九年级 · 解析几何
明明同学喜欢课外时间做数学探究活动. 他使用内置传感器的“智能小球”进行掷小球活动, “智能小球”的运动轨迹可看作抛物线的一部分, 如图, 建立平面直角坐标系, “智能小球”从出手到着陆的过程中, 坚直高度 $y(\mathrm{~m})$ 与水平距离 $x(\mathrm{~m})$ 可以用二次函数 $y=-\frac{1}{2} x^{2}+b x$刻画，将“智能小球”从斜坡 $O$ 点处拋出，斜坡可以用一次函数 $y=-\frac{1}{2} x$ 刻画. 某次训练时， “智能小球”回传的水平距离 $x(\mathrm{~m})$ 与坚直高度 $y(\mathrm{~m})$ 的几组对应数据如下:

| 水平距离 $x(\mathrm{~m})$ | 0 | 1 | 2 | 3 | 4 | 5 | 6 |
| :--- | :--- | :--- | :--- | :--- | :--- | :--- | :--- |
| 坚直高度 <br> $y(\mathrm{~m})$ | 0 | 3.5 | 6 | 7.5 | $a$ | 7.5 | 6 |

(1)根据题意，填空: $a=$ $\qquad$ , $b=$ $\qquad$ ; “智能小球”达到的最高点的坐标为 $\qquad$ ;

(2)“智能小球”在斜坡上的落点是 $M$, 求点 $M$ 的坐标;

(3)若在自变量 $x$ 的值满足 $m-2 \leq x \leq m$ 的情况下，与其对应的函数值 $y$ 的最大值为 5 , 直接写出 $m$ 的值.
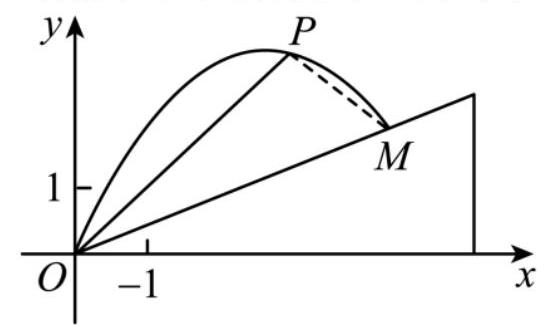
答案:  (1) $a=8, b=4,(4,8)$

(2) $(7,3.5)$

(3) $m=4-\sqrt{6}$ 或 $m=6+\sqrt{6}$

解析: (1) 将 $(2,6)$ 代入 $y=-\frac{1}{2} x^{2}+b x$ 求出 $b$, 再求出顶点坐标即可;

（2）解直线与抛物线解析式组成的方程组即可;

(3)根据函数的顶点以及函数性质分类讨论即可.
【详解】(1) 方法一: 将 $(2,6)$ 代入 $y=-\frac{1}{2} x^{2}+b x$ 中, 得: $6=-\frac{1}{2} \times 2^{2}+b \times 2$,

所以 $b=4$.

即二次函数关系式为 $y=-\frac{1}{2} x^{2}+4 x$.

将 $(4, a)$ 代入 $y=-\frac{1}{2} x^{2}+4 x$ 中, 得: $a=-\frac{1}{2} \times 4^{2}+4 \times 4=8$;

方法二: 因为二次函数 $y=-\frac{1}{2} x^{2}+b x$ 最高点的坐标为 $(4, a)$,

所以, $-\frac{b}{2 \times\left(-\frac{1}{2}\right)}=4$.

所以, $b=4$.

即二次函数关系式为 $y=-\frac{1}{2} x^{2}+4 x$.

当 $x=4$ 时, $a=-\frac{1}{2} \times 4^{2}+4 \times 4=8$,

所以, $b=4, a=8$; “智能小球”达到的最高点的坐标为 $(4,8)$,

故答案为 $a=8, b=4,(4,8)$;

（2）由题意得: $-\frac{1}{2} x^{2}+4 x=\frac{1}{2} x$,

解得: $x=7$ 或 $x=0$ (舍去),

即点 $M$ 的坐标为 $(7,3.5)$;

(3) $m=4-\sqrt{6}$ 或 $m=6+\sqrt{6}$.

由 $y=-\frac{1}{2} x^{2}+4 x=-\frac{1}{2}(x-4)^{2}+8$ 得，二次函数的对称轴为直线 $x=4$,

(1)当 $x=m-2>4$ 时, 即 $m>6$ 时, $y$ 随 $x$ 的增大而减小,

$\therefore$ 当 $x=m-2$ 时，函数值 $y$ 的最大值为 5 .

$\therefore-\frac{1}{2}(m-2)^{2}+4(m-2)=5$.

解得 $m=6+\sqrt{6}$ 或 $m=6-\sqrt{6}$ (不合题意 $m>6$, 舍去),

(2)当 $x=m<4$ 时， $y$ 随 $x$ 的增大而增大，

$\therefore$ 当 $x=m$ 时，函数值 $y$ 的最大值为 5 .

$\therefore-\frac{1}{2} m^{2}+4 m=5$.

解得: $m=4-\sqrt{6}$ 或 $m=4+\sqrt{6}$ (不合题意 $m<4$, 舍去);
所以, $m=4-\sqrt{6}$ 或 $m=6+\sqrt{6}$.

【点睛】本题考查二次函数的实际问题, 关键是求出函数的解析式.